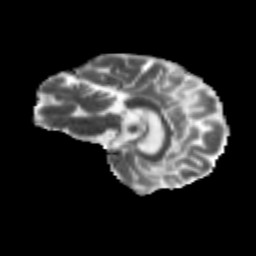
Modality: MD
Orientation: sagittal
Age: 70
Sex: female
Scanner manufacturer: siemens
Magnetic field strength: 3 T
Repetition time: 4.71 s
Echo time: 0.0906 s